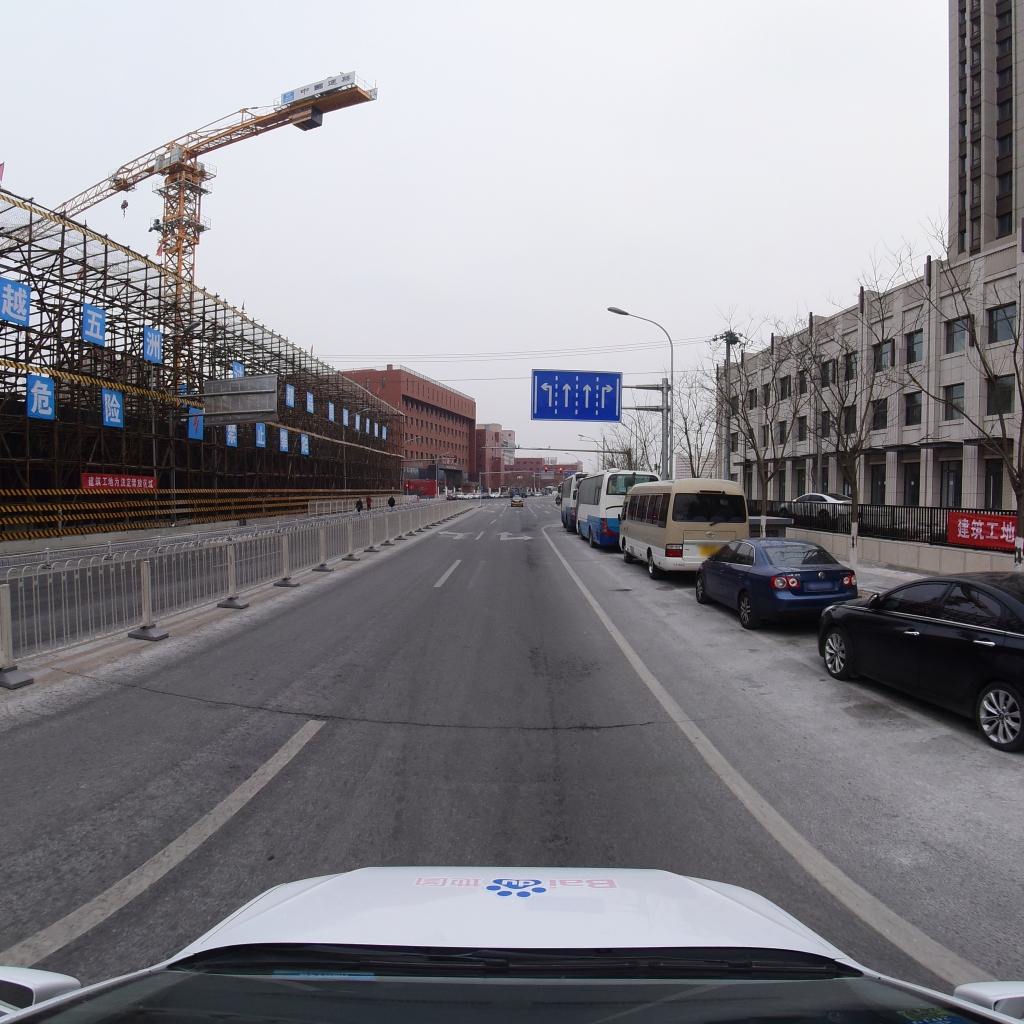
Region: Fengtai
Road damage annotations: transverse crack